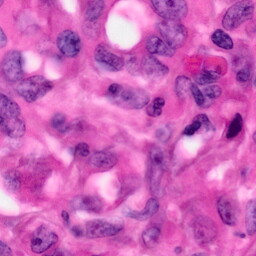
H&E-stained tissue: Pancreatic